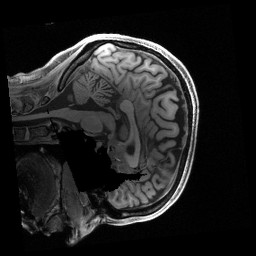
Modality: T1w
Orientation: sagittal
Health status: healthy
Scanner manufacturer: siemens
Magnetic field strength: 3 T
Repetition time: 2.4 s
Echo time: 0.00222 s